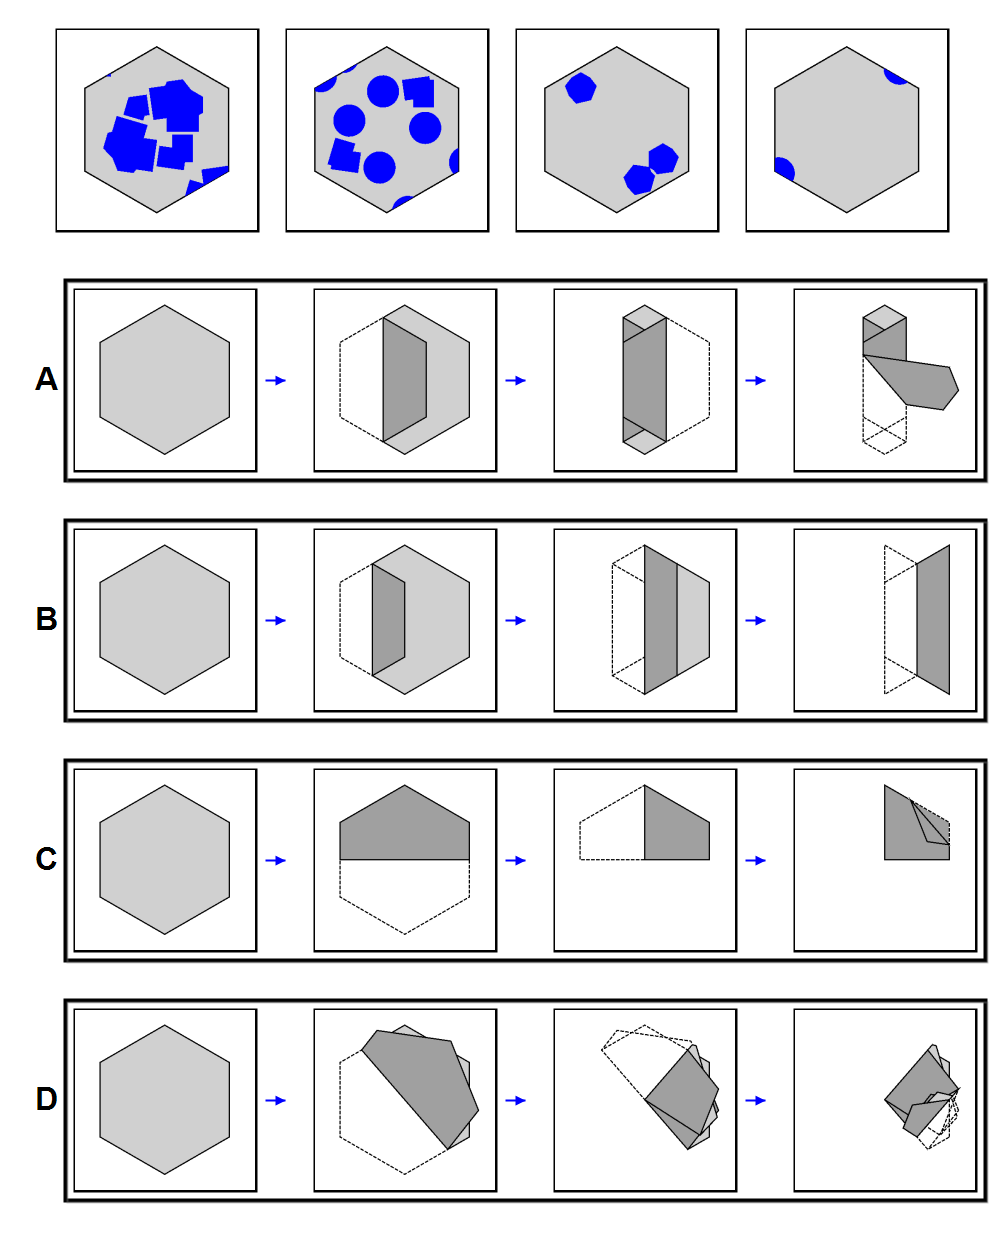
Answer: D